Field crop: tomato
Growth stage: 1
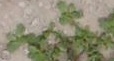
Species: portulaca